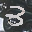
Label: 3